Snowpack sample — Loveland Pass, Silver Plume, Colorado, USA (1/12/25, 11:40 AM MST)
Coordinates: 39.66, -105.88
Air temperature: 7 °F
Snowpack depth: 140 cm
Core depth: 10 cm
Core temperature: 41 °F
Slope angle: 11°, slope face: 30°
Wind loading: high
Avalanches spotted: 2
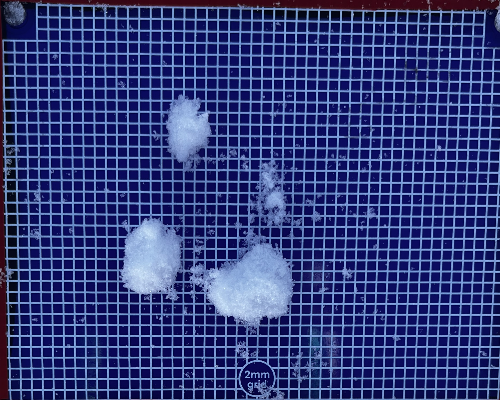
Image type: profile
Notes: Pilot using slightly modified coring method that took too large segment for snow profile picturing, advised not to use in higher level models. Two avalanche on south face nearby, partially cloudy with light snow in the last 24 hours. Lots of wind loading on eastern features.